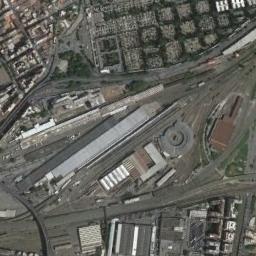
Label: railway_station